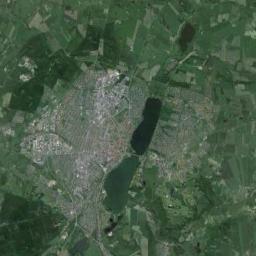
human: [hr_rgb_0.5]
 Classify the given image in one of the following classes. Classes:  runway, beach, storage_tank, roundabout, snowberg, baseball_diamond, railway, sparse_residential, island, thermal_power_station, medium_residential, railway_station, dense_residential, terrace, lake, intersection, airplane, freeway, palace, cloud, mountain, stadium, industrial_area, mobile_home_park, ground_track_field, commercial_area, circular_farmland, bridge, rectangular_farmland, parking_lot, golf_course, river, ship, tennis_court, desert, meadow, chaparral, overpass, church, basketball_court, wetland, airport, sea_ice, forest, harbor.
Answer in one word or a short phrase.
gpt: lake